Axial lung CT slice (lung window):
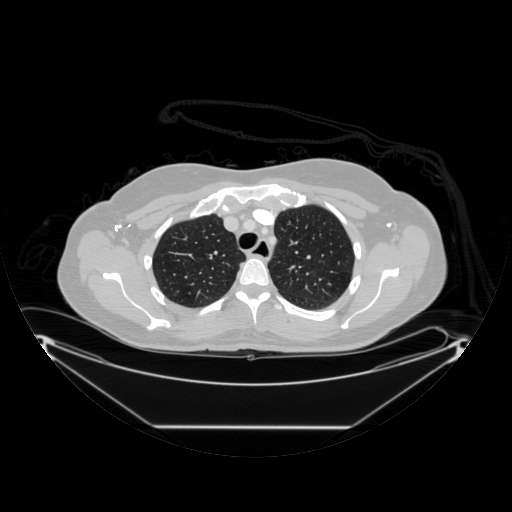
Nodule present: no